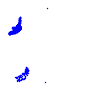
Particle: kaon